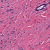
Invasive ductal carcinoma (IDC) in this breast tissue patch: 1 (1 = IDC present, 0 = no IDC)